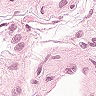
Metastatic tissue present: no